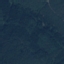
Land use / land cover class: Forest